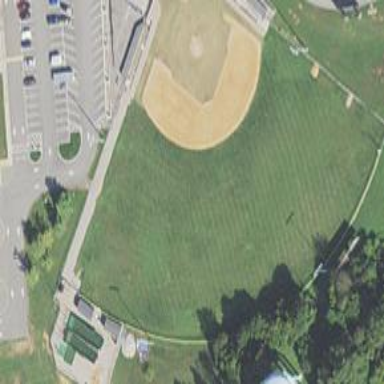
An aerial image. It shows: Baseball pitch for leisure and sports activities.